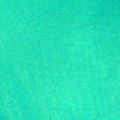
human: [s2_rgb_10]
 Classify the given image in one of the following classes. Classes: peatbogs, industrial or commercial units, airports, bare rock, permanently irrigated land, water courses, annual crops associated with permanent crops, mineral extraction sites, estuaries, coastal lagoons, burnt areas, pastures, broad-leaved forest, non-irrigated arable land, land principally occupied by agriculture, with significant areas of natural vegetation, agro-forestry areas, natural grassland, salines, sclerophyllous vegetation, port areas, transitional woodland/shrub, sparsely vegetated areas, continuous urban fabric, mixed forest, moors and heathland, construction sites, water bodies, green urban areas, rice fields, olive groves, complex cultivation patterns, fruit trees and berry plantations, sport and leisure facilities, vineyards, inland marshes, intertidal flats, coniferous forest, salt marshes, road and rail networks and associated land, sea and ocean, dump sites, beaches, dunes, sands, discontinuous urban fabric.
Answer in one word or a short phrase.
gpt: sea and ocean